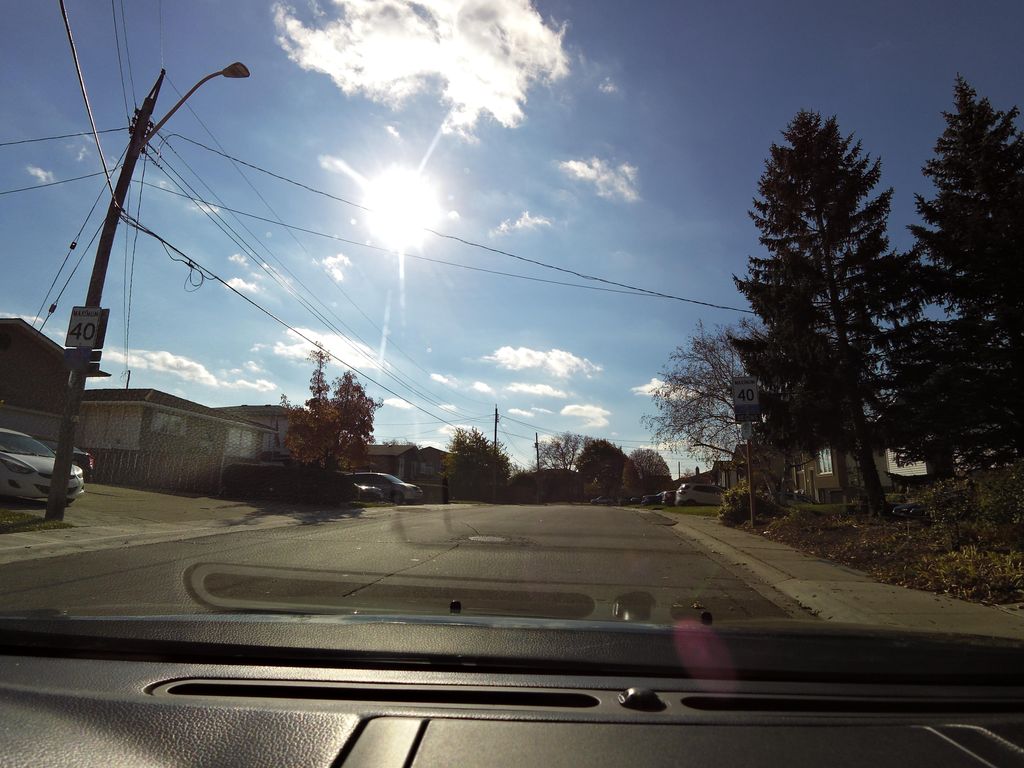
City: hamilton